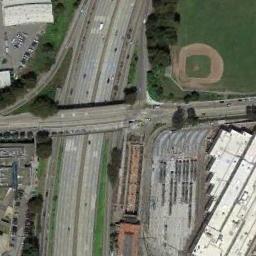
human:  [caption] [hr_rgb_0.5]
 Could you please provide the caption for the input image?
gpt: A baseball diamond next to a overpass while some buildings and some parking lots beside .

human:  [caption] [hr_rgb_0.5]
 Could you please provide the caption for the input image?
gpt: There is a baseball diamond next to the overpass .

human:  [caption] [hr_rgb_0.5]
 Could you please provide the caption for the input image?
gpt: There is a lot of vegetation near the baseball field .

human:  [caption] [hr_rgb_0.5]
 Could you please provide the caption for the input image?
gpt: There is a baseball diamond in the grass along the roads with many trees and houses .

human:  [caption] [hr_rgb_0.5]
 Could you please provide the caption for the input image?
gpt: Many roads of different lengths are beside the baseball diamond .